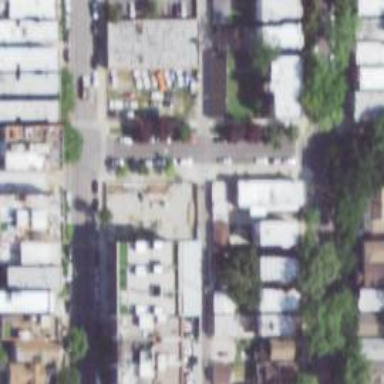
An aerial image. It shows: Alleyway designated as service road.